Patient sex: M
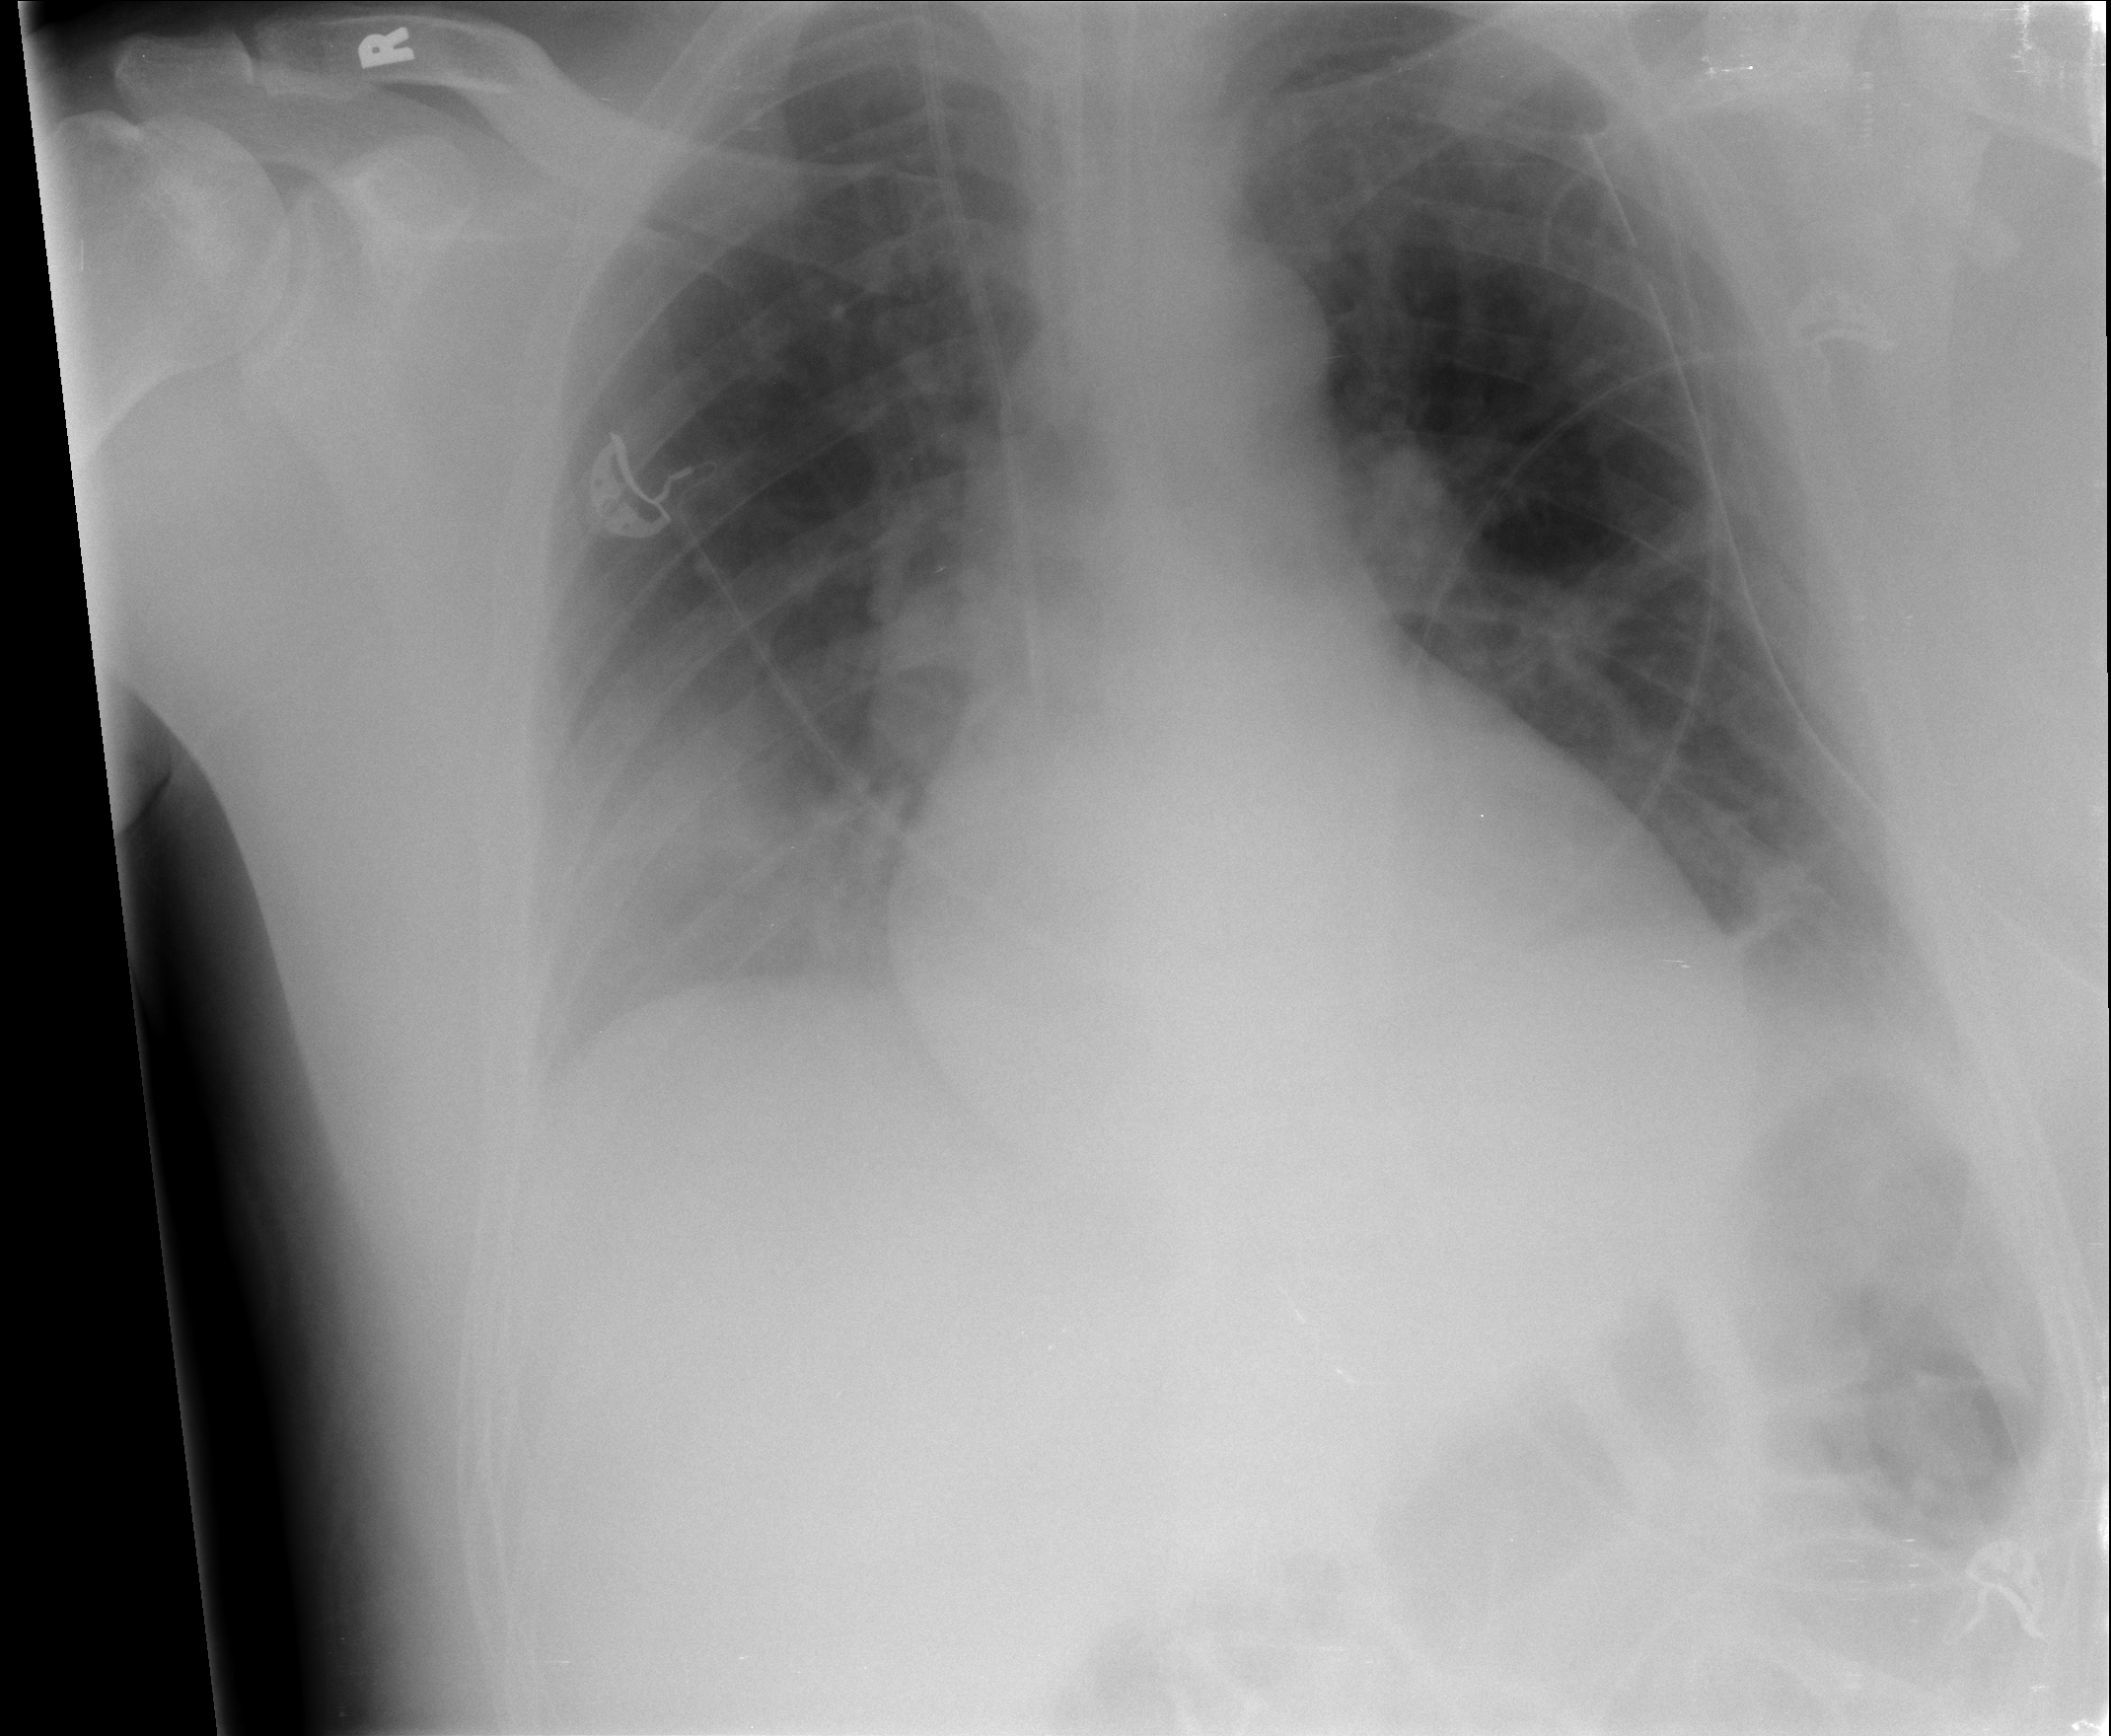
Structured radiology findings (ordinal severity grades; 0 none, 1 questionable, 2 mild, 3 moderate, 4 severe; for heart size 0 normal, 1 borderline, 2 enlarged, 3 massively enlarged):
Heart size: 0
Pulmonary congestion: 2
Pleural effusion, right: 2
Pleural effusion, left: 2
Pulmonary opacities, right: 2
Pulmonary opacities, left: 2
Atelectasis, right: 2
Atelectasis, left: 2